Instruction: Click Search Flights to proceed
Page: home
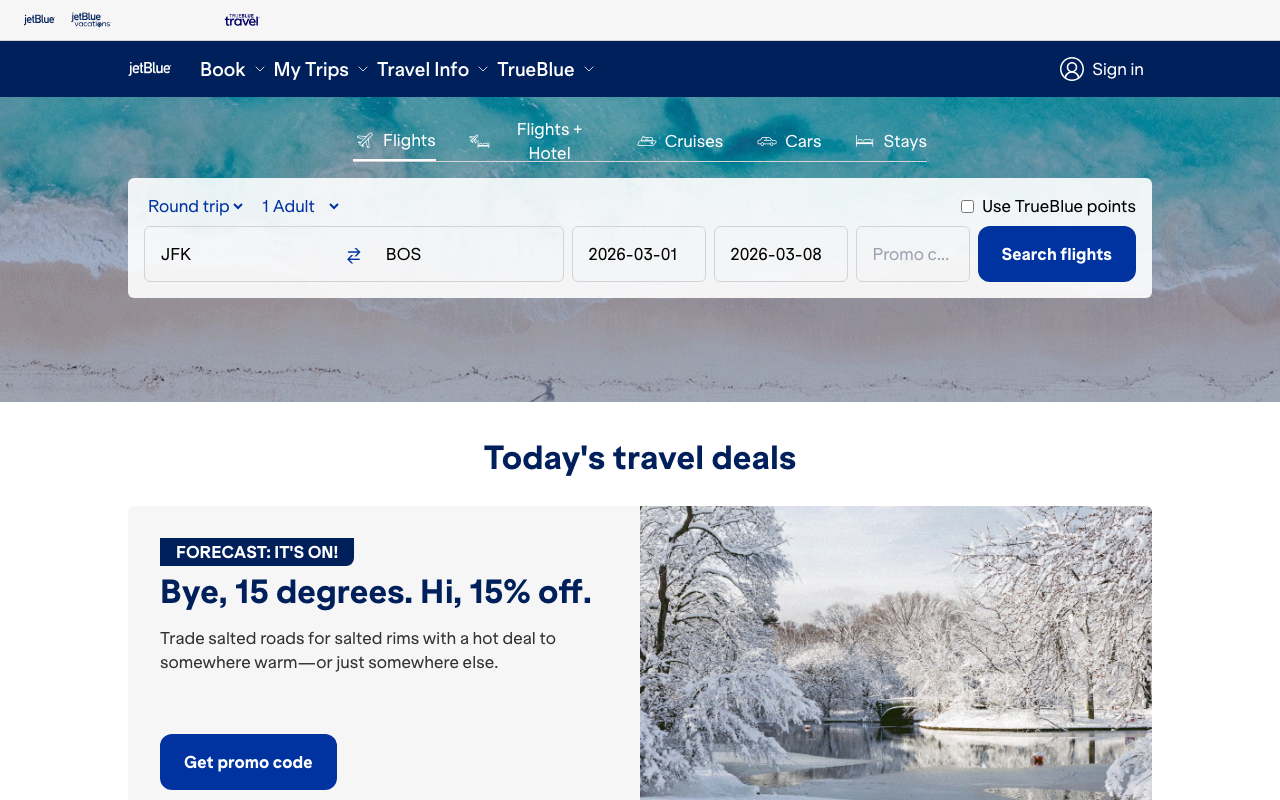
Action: click